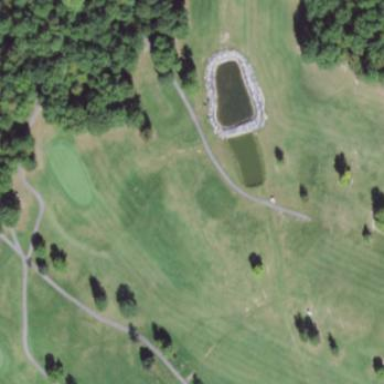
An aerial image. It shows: Grassy area designated as golf fairway.